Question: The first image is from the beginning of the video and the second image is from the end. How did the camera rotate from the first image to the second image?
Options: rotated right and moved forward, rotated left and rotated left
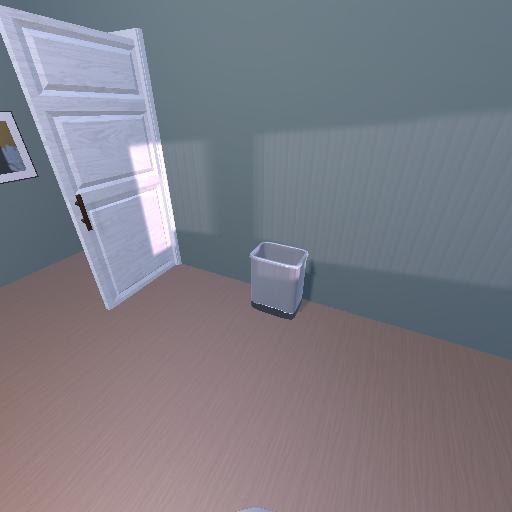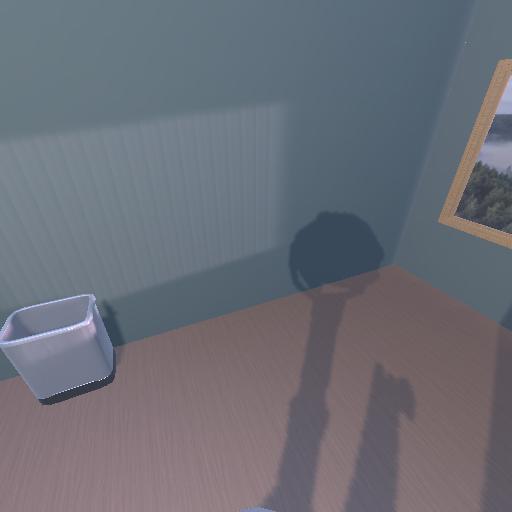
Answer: rotated right and moved forward